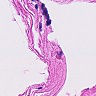
Metastatic tissue present: no